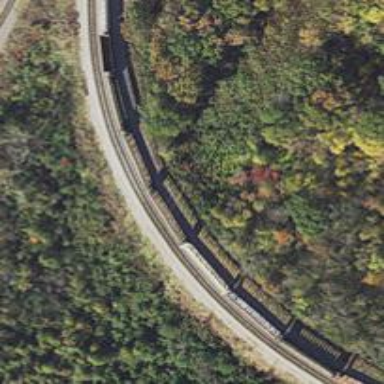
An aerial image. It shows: Railway track.